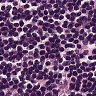
Metastatic tissue present: no